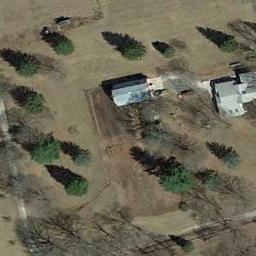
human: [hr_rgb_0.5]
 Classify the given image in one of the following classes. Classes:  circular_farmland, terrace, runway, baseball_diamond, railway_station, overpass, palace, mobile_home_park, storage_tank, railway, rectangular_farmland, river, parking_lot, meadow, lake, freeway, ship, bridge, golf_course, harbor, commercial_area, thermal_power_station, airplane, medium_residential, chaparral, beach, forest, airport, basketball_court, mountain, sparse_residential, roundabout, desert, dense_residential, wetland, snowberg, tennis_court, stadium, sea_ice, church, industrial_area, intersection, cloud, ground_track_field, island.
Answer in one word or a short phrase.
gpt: sparse_residential